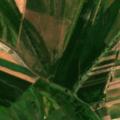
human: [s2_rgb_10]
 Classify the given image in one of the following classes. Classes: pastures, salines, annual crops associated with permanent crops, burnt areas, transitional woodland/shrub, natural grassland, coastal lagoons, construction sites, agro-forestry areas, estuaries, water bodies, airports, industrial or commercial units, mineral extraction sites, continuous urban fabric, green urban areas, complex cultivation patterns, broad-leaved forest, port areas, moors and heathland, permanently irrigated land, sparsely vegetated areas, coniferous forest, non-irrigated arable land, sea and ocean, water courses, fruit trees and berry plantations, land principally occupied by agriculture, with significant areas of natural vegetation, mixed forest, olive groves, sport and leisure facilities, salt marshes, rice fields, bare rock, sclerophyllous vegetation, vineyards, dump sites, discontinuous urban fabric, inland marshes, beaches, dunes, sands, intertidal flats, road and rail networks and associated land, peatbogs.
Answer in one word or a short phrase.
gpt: non-irrigated arable land, transitional woodland/shrub, inland marshes